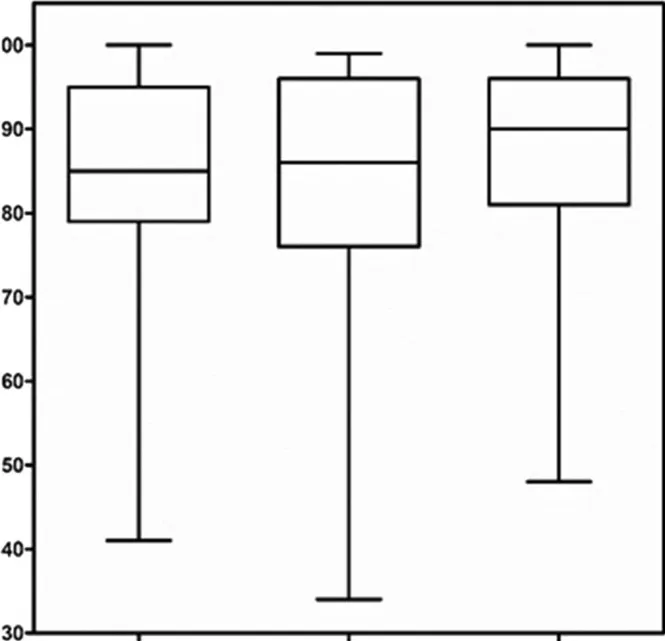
Change in subjects physical balance competence from pre-intervention to post-intervention.
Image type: pathology (masson_trichrome)